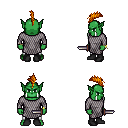
a pixel art fantasy rpg character, male body template, orc, green skin, chain mail, white pants, dark blonde mohawk hairstyle, bracelets, black shoes, dagger, four views (front, back, left, right), 2x2 character sprite sheet, small pixel art, hard edges, no anti-aliasing